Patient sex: F
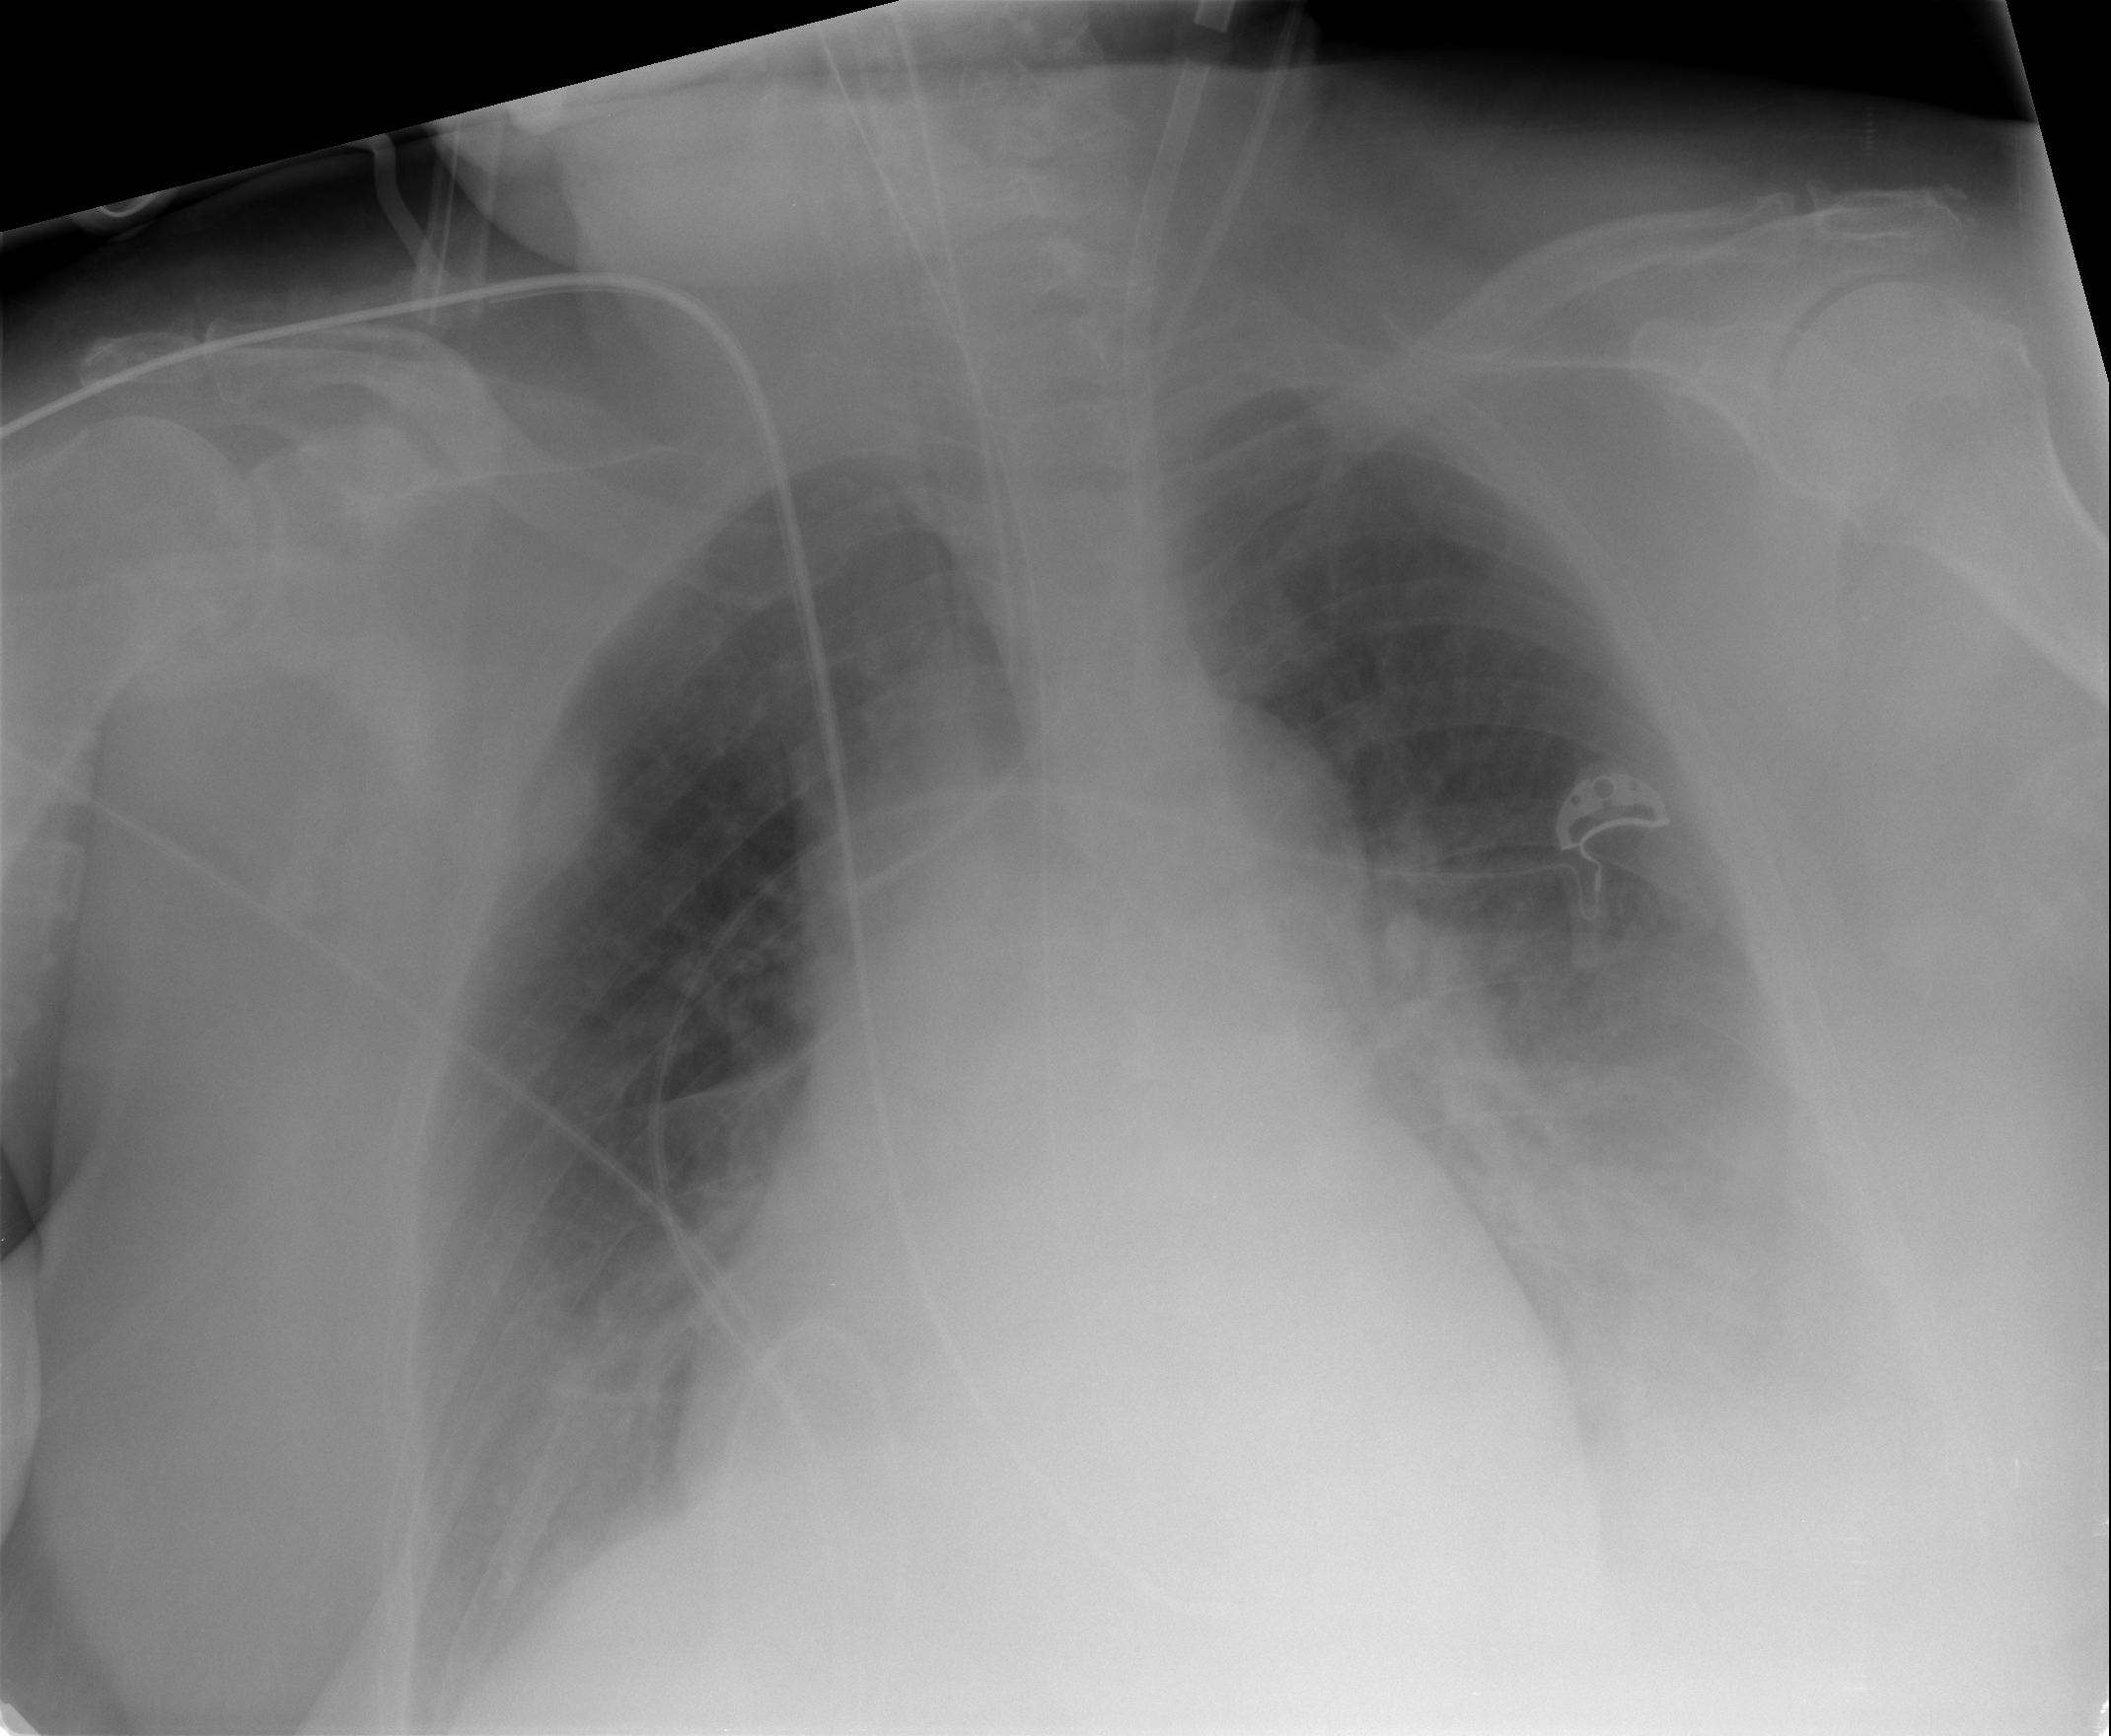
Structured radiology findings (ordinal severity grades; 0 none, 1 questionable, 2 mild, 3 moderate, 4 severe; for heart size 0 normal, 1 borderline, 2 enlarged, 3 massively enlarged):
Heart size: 2
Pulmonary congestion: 3
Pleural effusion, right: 1
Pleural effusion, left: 3
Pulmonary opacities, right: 2
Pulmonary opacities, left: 2
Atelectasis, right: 2
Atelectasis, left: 3